Question: I need to create fixed size sqare buttons with relatively large characters on them for a calculator app.
When I increase text size, the character is no more displayed in the center of the button and the button's position gets shifted some pixels to the top (very strange).
<URL>
If it's possible I don't want to use images for the buttons.
Update:
I use this xml:
'''
<?xml version="1.0" encoding="utf-8"?>
<TableLayout xmlns:android="http://schemas.android.com/apk/res/android" android:id="@+id/TableLayout01" android:layout_width="wrap_content" android:layout_height="wrap_content">
<TableRow>
<Button android:layout_width="50dp" android:layout_height="50dp" android:text="1" android:textSize="8dp"></Button>
<Button android:layout_width="50dp" android:layout_height="50dp" android:text="2" android:textSize="10dp"></Button>
<Button android:layout_width="50dp" android:layout_height="50dp" android:text="3" android:textSize="12dp"></Button>
<Button android:layout_width="50dp" android:layout_height="50dp" android:text="4" android:textSize="14dp"></Button>
<Button android:layout_width="50dp" android:layout_height="50dp" android:text="5" android:textSize="16dp"></Button>
<Button android:layout_width="50dp" android:layout_height="50dp" android:text="6" android:textSize="18dp"></Button>
</TableRow><TableRow>
<Button android:layout_width="50dp" android:layout_height="50dp" android:text="7" android:textSize="20dp"></Button>
<Button android:layout_width="50dp" android:layout_height="50dp" android:text="8" android:textSize="22dp"></Button>
<Button android:layout_width="50dp" android:layout_height="50dp" android:text="9" android:textSize="24dp"></Button>
<Button android:layout_width="50dp" android:layout_height="50dp" android:text="A" android:textSize="26dp"></Button>
<Button android:layout_width="50dp" android:layout_height="50dp" android:text="B" android:textSize="28dp"></Button>
<Button android:layout_width="50dp" android:layout_height="50dp" android:text="C" android:textSize="30dp"></Button>
</TableRow>
<TableRow></TableRow>
</TableLayout>
'''
And get this result:

how do I get all buttons equallly arranged with centered text?
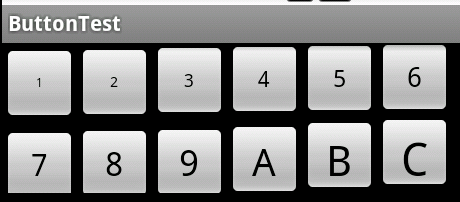
Answer: '''
![<?xml version="1.0" encoding="utf-8"?>
<LinearLayout xmlns:android="http://schemas.android.com/apk/res/android"
android:orientation="vertical"
android:layout_height="wrap_content"
android:layout_width="fill_parent">
<LinearLayout
android:layout_width="wrap_content"
android:layout_height="50dp" >
<Button android:layout_width="50dp" android:layout_height="fill_parent" android:text="1" android:textSize="8dp"></Button>
<Button android:layout_width="50dp" android:layout_height="fill_parent" android:text="2" android:textSize="10dp"></Button>
<Button android:layout_width="50dp" android:layout_height="fill_parent" android:text="3" android:textSize="12dp"></Button>
<Button android:layout_width="50dp" android:layout_height="fill_parent" android:text="4" android:textSize="14dp"></Button>
<Button android:layout_width="50dp" android:layout_height="fill_parent" android:text="5" android:textSize="16dp"></Button>
<Button android:layout_width="50dp" android:layout_height="fill_parent" android:text="6" android:textSize="18dp"></Button>
</LinearLayout>
<LinearLayout xmlns:android="http://schemas.android.com/apk/res/android"
android:layout_width="wrap_content"
android:layout_height="50dp">
<Button android:layout_width="50dp" android:layout_height="fill_parent" android:text="7" android:textSize="20dp"></Button>
<Button android:layout_width="50dp" android:layout_height="fill_parent" android:text="8" android:textSize="22dp"></Button>
<Button android:layout_width="50dp" android:layout_height="fill_parent" android:text="9" android:textSize="24dp"></Button>
<Button android:layout_width="50dp" android:layout_height="fill_parent" android:text="A" android:textSize="26dp"></Button>
<Button android:layout_width="50dp" android:layout_height="fill_parent" android:text="B" android:textSize="28dp"></Button>
<Button android:layout_width="50dp" android:layout_height="fill_parent" android:text="C" android:textSize="30dp"></Button>
</LinearLayout>
</LinearLayout>]
'''